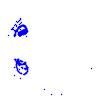
Particle: kaon